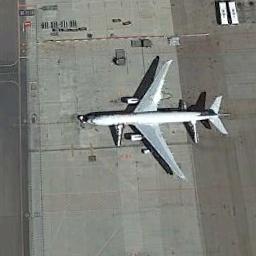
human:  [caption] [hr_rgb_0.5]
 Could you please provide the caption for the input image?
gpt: A plane parked on the airport and two white cars in the right rear of it .

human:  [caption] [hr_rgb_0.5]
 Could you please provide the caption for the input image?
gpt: An airplane parked in the middle of the clearing, With two trucks behind it .

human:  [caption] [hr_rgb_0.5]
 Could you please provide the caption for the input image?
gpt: An airplane was parked  on the airport .

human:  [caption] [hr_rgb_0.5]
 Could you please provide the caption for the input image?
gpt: There is a white plane on the runway .

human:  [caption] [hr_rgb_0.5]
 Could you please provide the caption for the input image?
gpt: A plane is in the parking lot next to the road .